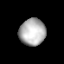
Tissue: lung
Cell type: Myeloid cells
Senescence score: 0.1753
Nuclear area (px): 685
Mean DAPI intensity: 178.655